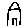
Label: house